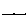
Label: line